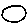
Label: moon